Question: Okay, so I did some testing to my program here:
'''
#include <iostream>
#include <cstring>
#include <windows.h>
using namespace std;
void calcTwinkieChange();
int main(){
calcTwinkieChange();
return 0;
}
void calcTwinkieChange(){
const double tCost(3.50);
const char DL1[3] = "DL", DL2[3] = "Dl", DL3[3] = "dl", DL4[3] = "dL";
const char QR1[3] = "QR", QR2[3] = "Qr", QR3[3] = "qr", QR4[3] = "qR";
const char DM1[3] = "DM", DM2[3] = "Dm", DM3[3] = "dm", DM4[3] = "dM";
const char NK1[3] = "NK", NK2[3] = "Nk", NK3[3] = "nk", NK4[3] = "nK";
double totalMoney(0), totalChange(0);
char inTyp[3];
while(totalMoney < tCost){
system("CLS");
cout << "Input "DL" for dollar, "QR" for quarter, "DM" for dimes, and "NK" for nickels:" << endl;
cin >> inTyp;
if(strncmp(inTyp, DL1, 3) == 0 || strncmp(inTyp, DL2, 3) == 0 || strncmp(inTyp, DL3, 3) == 0 || strncmp(inTyp, DL4, 3) == 0){
totalMoney += 1.00;
cout << "Amount: $" << totalMoney << endl;
system("PAUSE");
}
else if(strncmp(inTyp, QR1, 3) == 0 || strncmp(inTyp, QR2, 3) == 0 || strncmp(inTyp, QR3, 3) == 0 || strncmp(inTyp, QR4, 3) == 0){
totalMoney += 0.25;
cout << "Amount: $" << totalMoney << endl;
system("PAUSE");
}
else if(strncmp(inTyp, DM1, 3) == 0 || strncmp(inTyp, DM2, 3) == 0 || strncmp(inTyp, DM3, 3) == 0 || strncmp(inTyp, DM4, 3) == 0){
totalMoney += 0.10;
cout << "Amount: $" << totalMoney << endl;
system("PAUSE");
}
else if(strncmp(inTyp, NK1, 3) == 0 || strncmp(inTyp, NK2, 3) == 0 || strncmp(inTyp, NK3, 3) == 0 || strncmp(inTyp, NK4, 3) == 0){
totalMoney += 0.05;
cout << "Amount: $" << totalMoney << endl;
system("PAUSE");
}
else{
Beep(1000, 300);
cout << "Invalid Input, Please Try Again..." << endl;
system("PAUSE");
}
}
/*
cout << "Total Cost: " << tCost << " " << totalMoney << " " << totalChange << " ";
system("PAUSE");
*/
//--- I believe the issue resides on the line bellow. It may contain an uninitialized variable-- somehow. ---
totalChange = (totalMoney - tCost);
cout << "Enjoy your deep fried Twinkie..." << endl;
cout << "Your change: $" << totalChange << endl;
system("PAUSE");
}
'''
The program is intended to take dollars, quarters, dimes and nickels one after the other, until a sum of $3.50 in total is reached, in which the program will return "Enjoy your deep fried Twinkie." and as well return the proper amount of change if applicable.
The program works great and returns change properly, until I entered 35 dimes and got this as my return for change:
 I also believe this same thing occurred when entering 70 nickels, and returned a garbage value.
Any insight to the source of my problem is much appreciated.
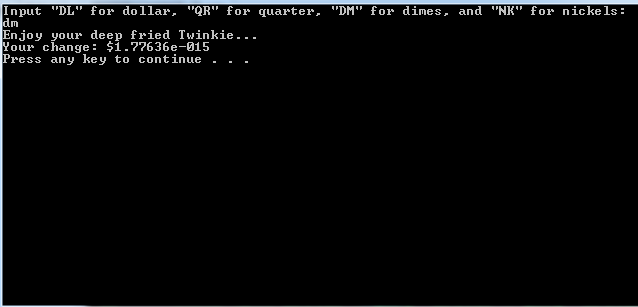
Answer: "e-015" is your clue that the "change" is essentially $0, and that this is just a rounding error. Your teacher at least needs to learn about rounding errors! If you have $0.50 or $0.25, this can be represented exactly in binary, but $0.05 will be a repeating fraction in binary and can't be represented exactly...the endless repeating sequence of 00101's will be chopped off after 48 bits or whatever it is. So the nickels will never sum to exactly $3.50.
The solution is to print the answer to only a reasonable number of decimal places, OR to represent everything in cents instead of dollars.
BTW, I think most programmers would prefer this syntax:
const double tCost=3.50;
instead of:
const double tCost(3.50);